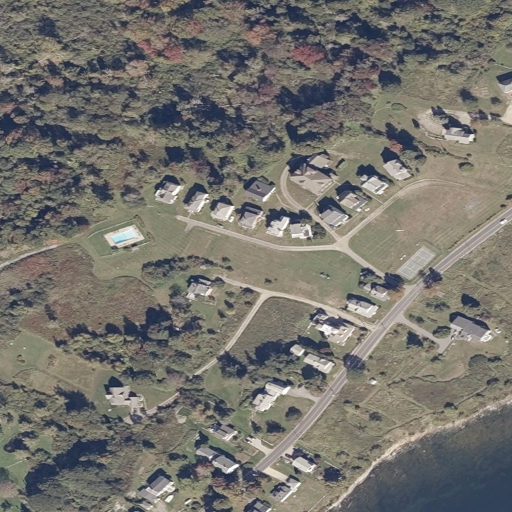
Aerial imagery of cape in Maine named Harpswell Neck containing mixed forest, low intensity development, pasture, open development, herbaceous wetlands, deciduous forest, shrub, medium intensity development, open water, evergreen forest, and grassland